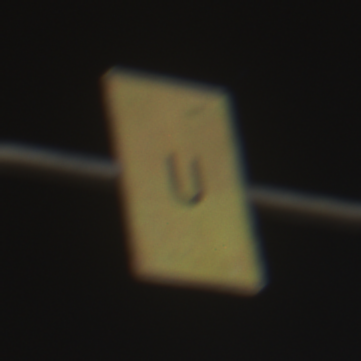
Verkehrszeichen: AnkuendigungOderFortsetzungUmleitungOhnePfeilsymbol
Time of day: Night
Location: Outdoor (Urban)
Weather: PartlyCloudy
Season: NotSpecified
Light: Artificial